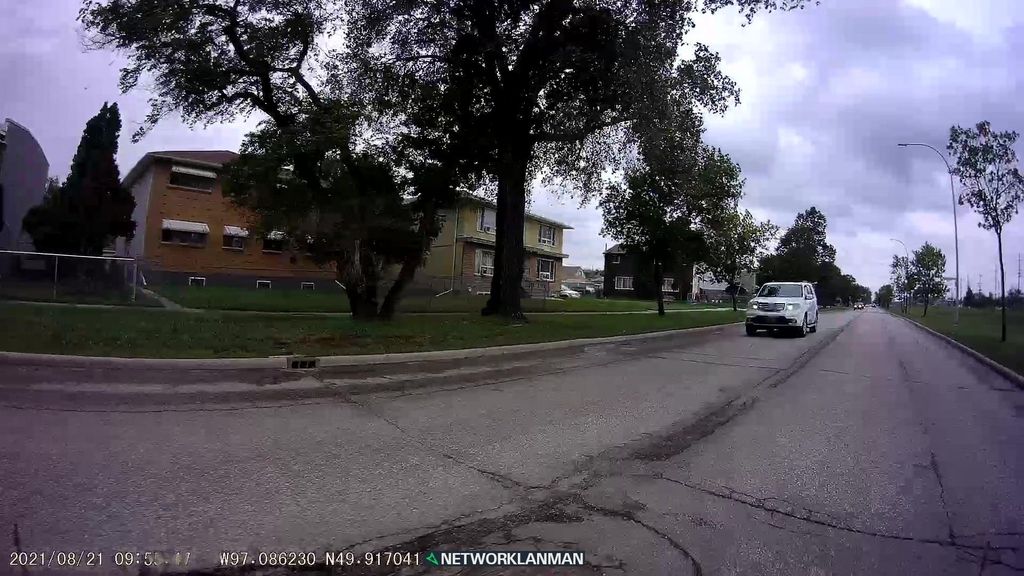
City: winnipeg